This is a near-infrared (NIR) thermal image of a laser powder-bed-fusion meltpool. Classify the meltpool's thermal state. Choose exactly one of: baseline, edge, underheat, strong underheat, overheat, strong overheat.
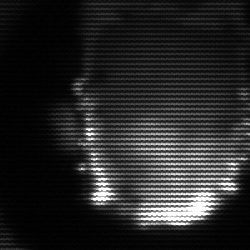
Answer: baseline